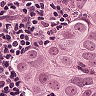
Metastatic tissue present: yes